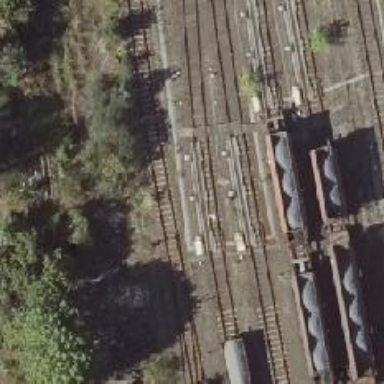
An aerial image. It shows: Railway switch.